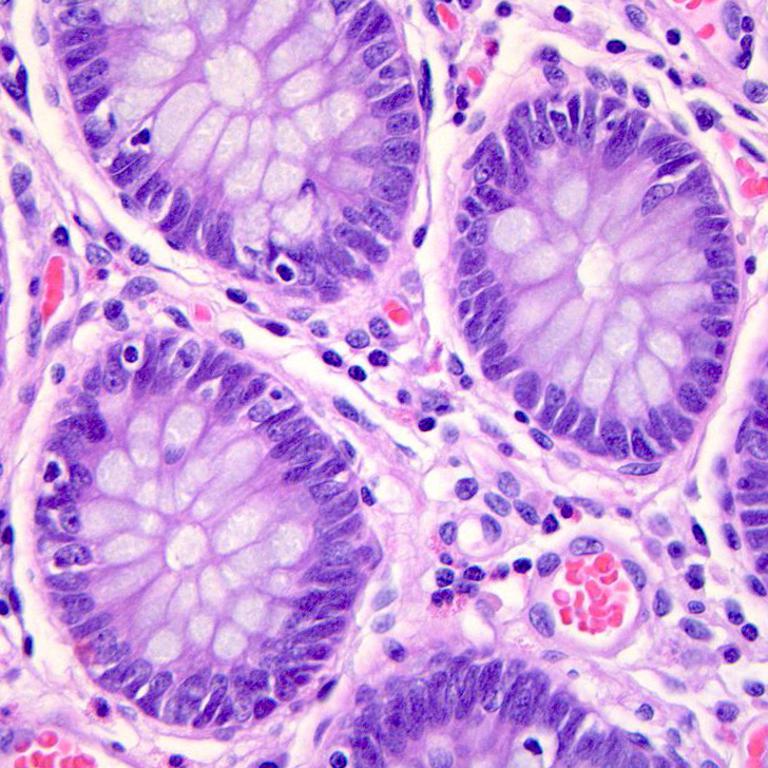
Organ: colon
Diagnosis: benign